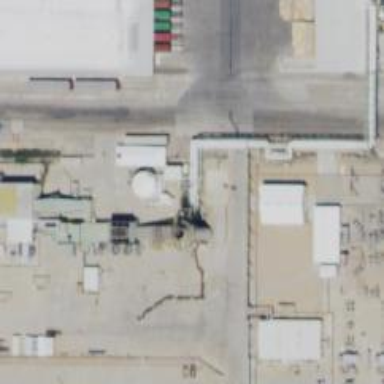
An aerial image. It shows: Gas turbine generator is in use.